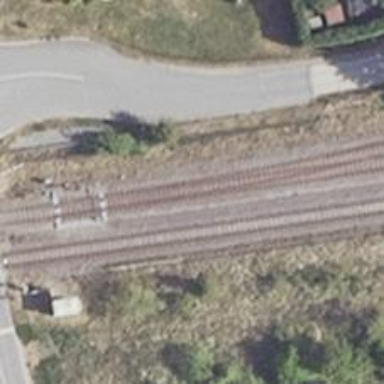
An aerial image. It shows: Railway switch.